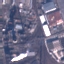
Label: Industrial